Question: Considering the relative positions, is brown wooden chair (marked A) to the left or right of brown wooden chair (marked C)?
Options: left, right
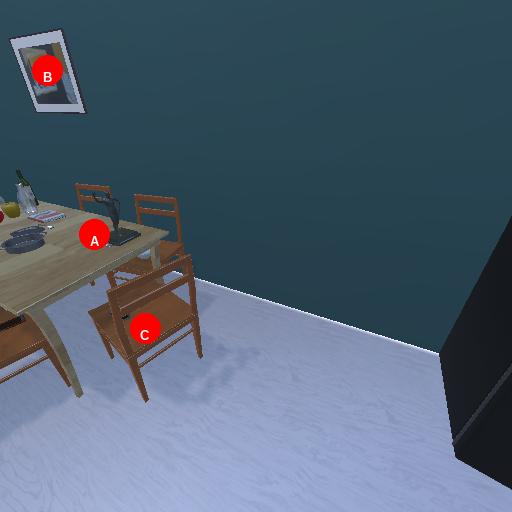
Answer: left